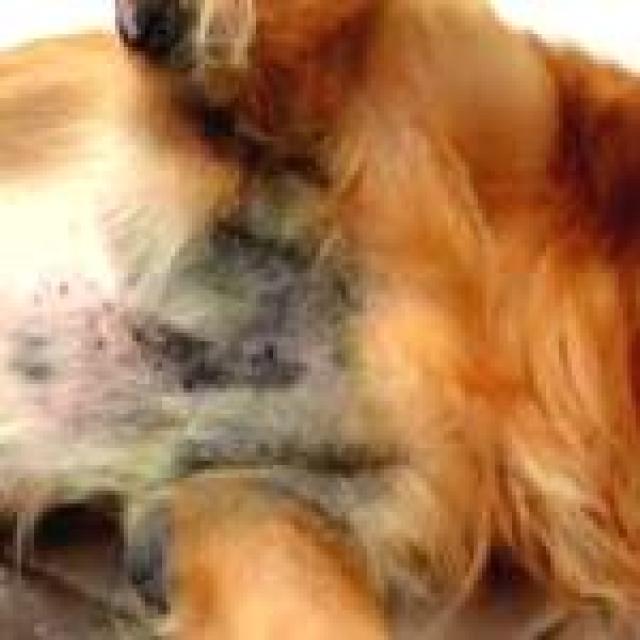
Canine fungal skin infection — characterized by alopecia, scaling, crusting, and circular lesions. Common agents include Malassezia and Candida species.